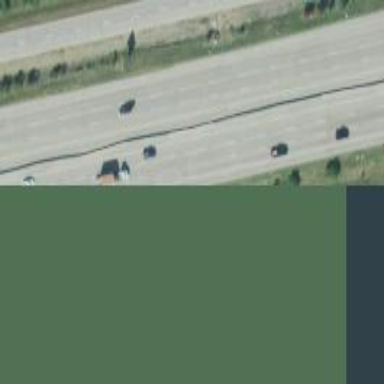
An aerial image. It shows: Motorway.